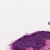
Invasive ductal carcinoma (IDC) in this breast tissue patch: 0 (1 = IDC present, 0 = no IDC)